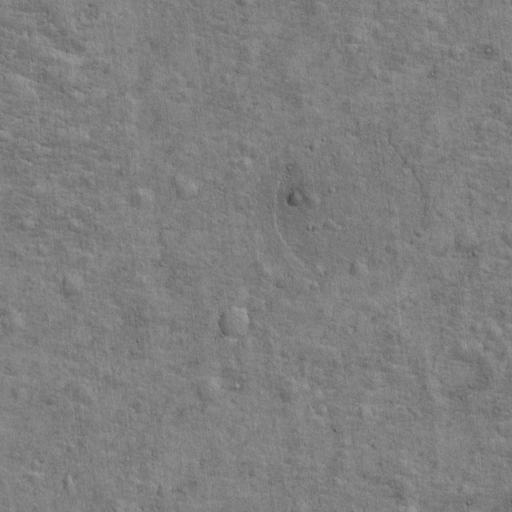
Classes present: Background